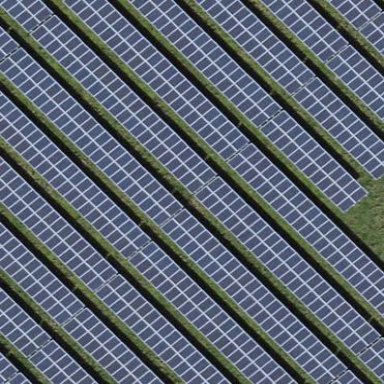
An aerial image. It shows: Solar power generator using photovoltaic method with solar photovoltaic panel types.